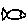
Label: fish